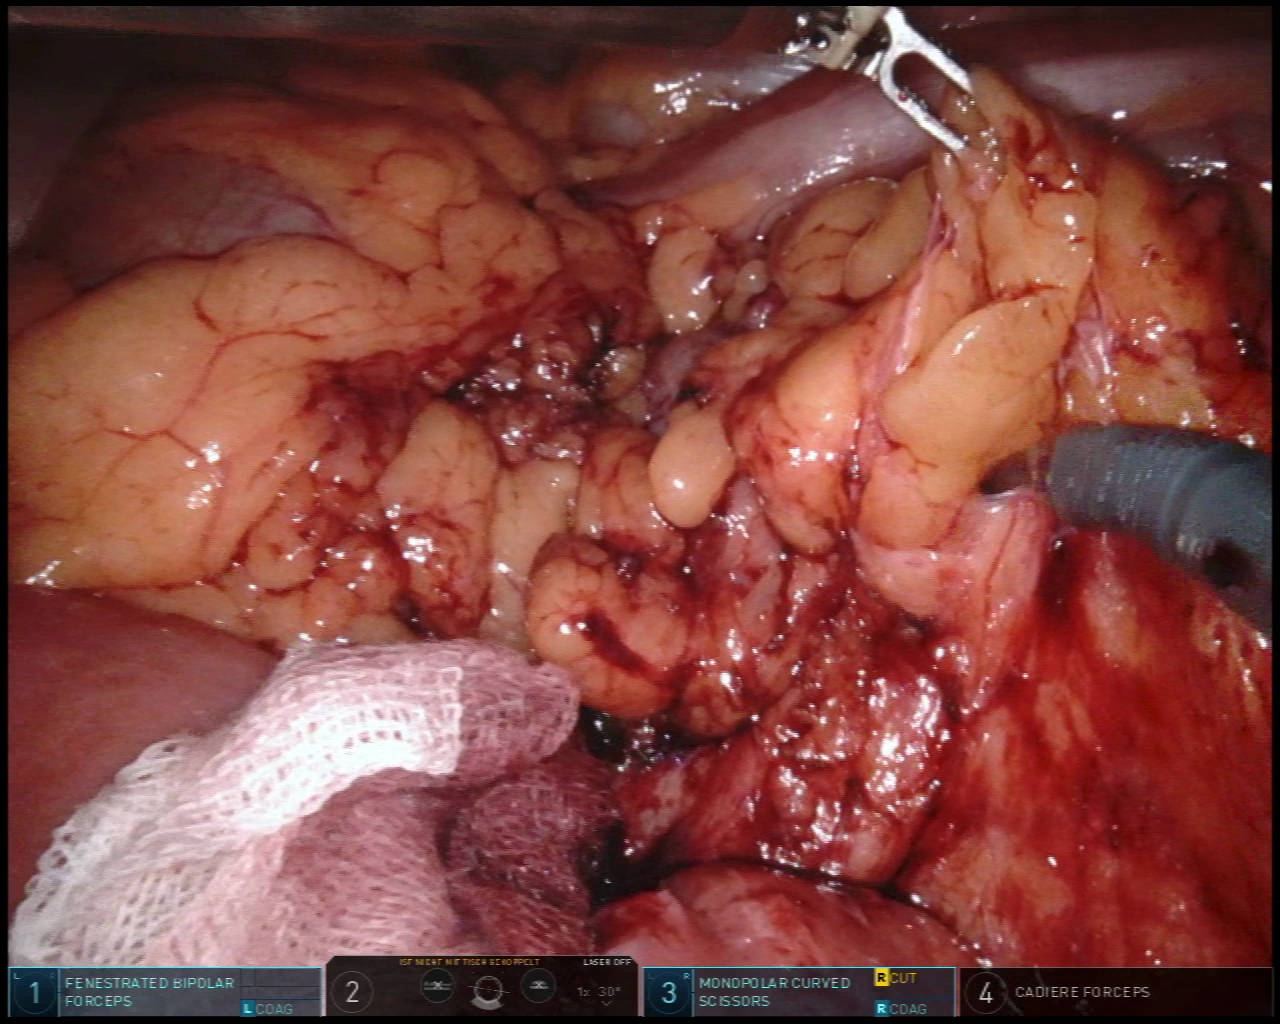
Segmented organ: small_intestine
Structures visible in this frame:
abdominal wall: no
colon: yes
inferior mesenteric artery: no
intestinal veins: no
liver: no
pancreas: no
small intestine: yes
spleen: no
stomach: no
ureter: no
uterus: no
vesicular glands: no